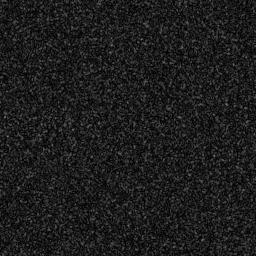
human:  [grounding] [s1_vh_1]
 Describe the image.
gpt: In the satellite image, there is  <ref>1 medium ship </ref> <box>[[17, 43, 28, 58, 0]]</box> located at left,  <ref>1 medium ship </ref> <box>[[55, 68, 69, 76, 0]]</box> located at bottom.